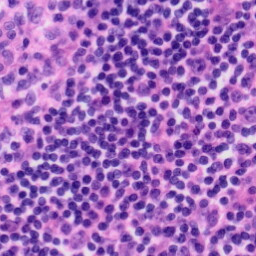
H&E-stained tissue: Tonsil